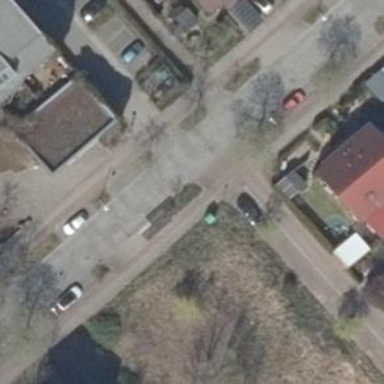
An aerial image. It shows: Tertiary road with separate sidewalks on both sides.